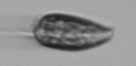
Label: Prorocentrum_triestinum